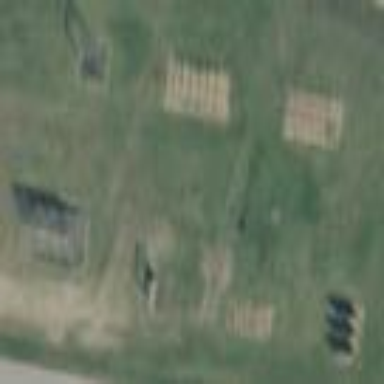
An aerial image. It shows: Obstacle course located within recreation ground.